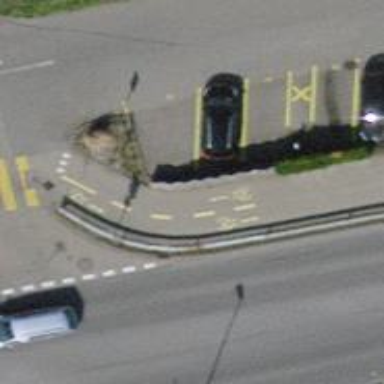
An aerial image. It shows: Guard rail as barrier.